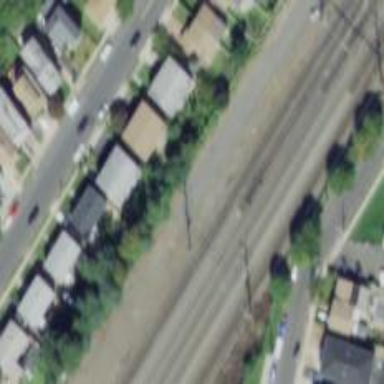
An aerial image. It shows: Railway with electrified contact lines.